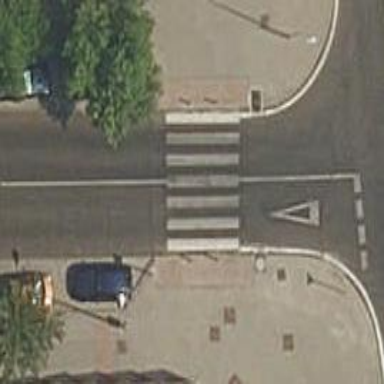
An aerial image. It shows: Uncontrolled crossing on the road.